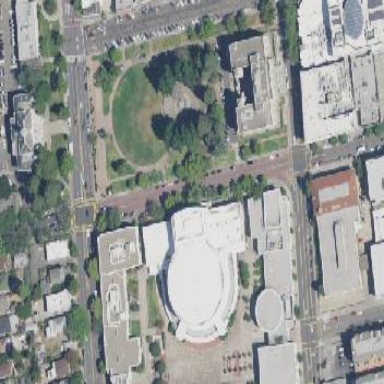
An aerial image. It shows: Theatre building.